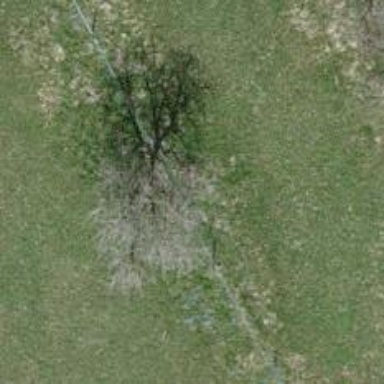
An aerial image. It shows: Agricultural area with deciduous broadleaved trees.